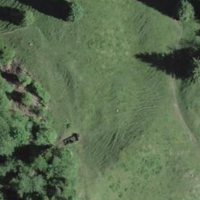
EUNIS habitat code: 24
Species observed at this site:
Campanula glomerata